Question: On my own site, when hovering over a list-item, it highlights black, instead of the darker gradiented background which appears when hovering on the <URL>.

I found my code <URL> under the "basic linked lists" right at the top. I have tried giving it other themes etc. but nothing seems to solve this simple issue.
Here is my piece of code:
'''
<ul data-role="listview" data-theme="b">
<li><a href="acura.html">Acura</a></li>
<li><a href="audi.html">Audi</a></li>
<li><a href="bmw.html">BMW</a></li>
</ul>
'''
The only thing I can think of is the container in which the list is held, or something, but it's not that...
Here's my setup:
Running Rails 3.2.6 with the latest JQuery and latest JQueryMobile.
What could possibly cause this, and how can I solve it?
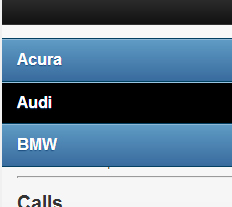
Answer: This happened to me too. If you delete app/assets/stylesheets/scaffolds.css.scss, lists should no longer have a black background when hovering over them.